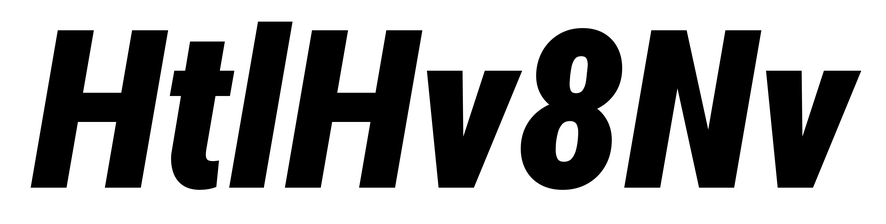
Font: Roboto-Italic_Condensed_Black_Italic